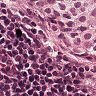
Metastatic tissue present: yes